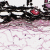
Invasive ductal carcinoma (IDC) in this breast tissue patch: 0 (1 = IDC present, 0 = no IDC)